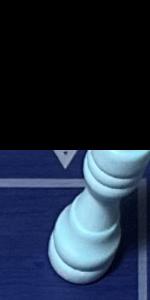
Label: Rook_White